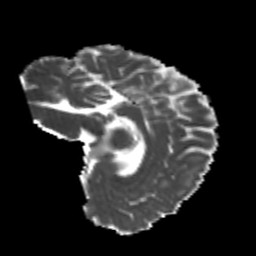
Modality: MD
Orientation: sagittal
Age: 25
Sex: female
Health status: healthy
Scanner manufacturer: philips
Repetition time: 7.389 s
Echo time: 0.08599 s